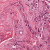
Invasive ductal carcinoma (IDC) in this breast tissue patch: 1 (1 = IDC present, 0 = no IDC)